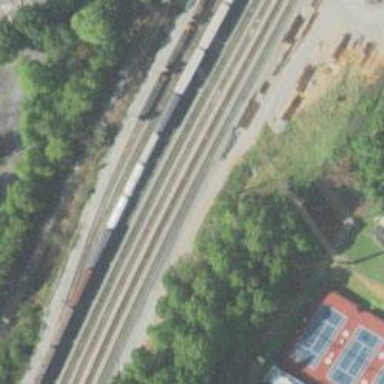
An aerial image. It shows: Railway yard in service.